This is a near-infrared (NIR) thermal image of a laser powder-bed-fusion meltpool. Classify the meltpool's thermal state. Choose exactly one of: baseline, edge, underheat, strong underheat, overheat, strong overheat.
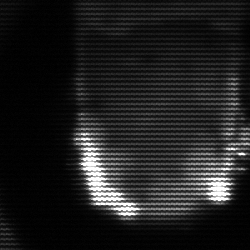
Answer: baseline